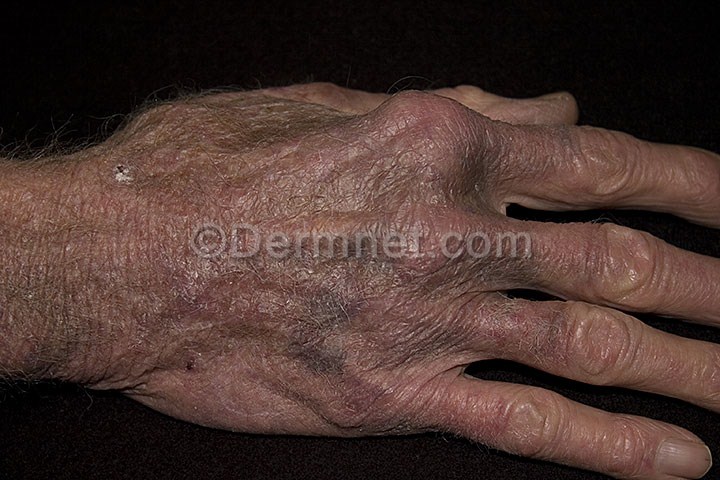
Disease: Light Diseases and Disorders of Pigmentation